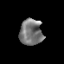
Tissue: lung
Cell type: Others
Senescence score: 0.2095
Nuclear area (px): 589
Mean DAPI intensity: 119.699